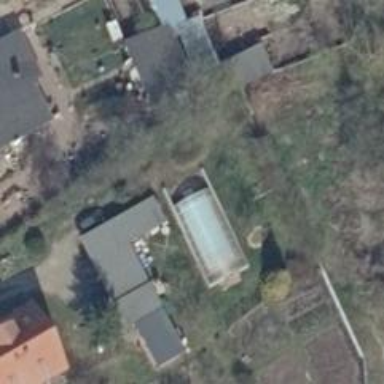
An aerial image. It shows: Swimming pool located in leisure land.